Aerial crown-view tile of a tropical tree (Barro Colorado Island, Panama), acquired 20241014:
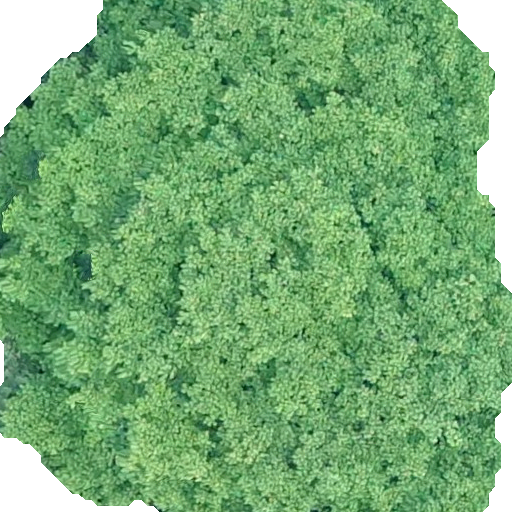
Species: Tachigali panamensis
GBIF accepted scientific name: Tachigali panamensis
Crown area: 417.479 m²